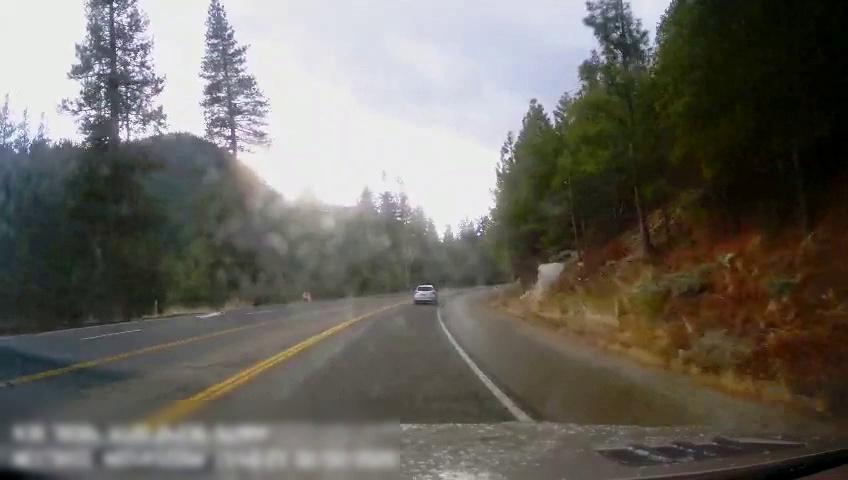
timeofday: Day
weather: Sunny
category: Drivable Space
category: Vehicles | SUV
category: Lanes | Alternate Lane
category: Lanes | Current Lane
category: Lanes | Opposite Lane
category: Lanes | Opposite Lane
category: Lanes | Opposite Lane
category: Lanes | Opposite Lane
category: Lanes | Opposite Lane